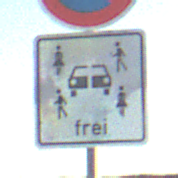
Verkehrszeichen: CarsharingfahrzeugeFrei
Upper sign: EingeschraenktesHalteverbot
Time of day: SunriseSunset
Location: Outdoor (Beach)
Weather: Clear
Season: NotSpecified
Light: Natural